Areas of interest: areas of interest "Hospital"
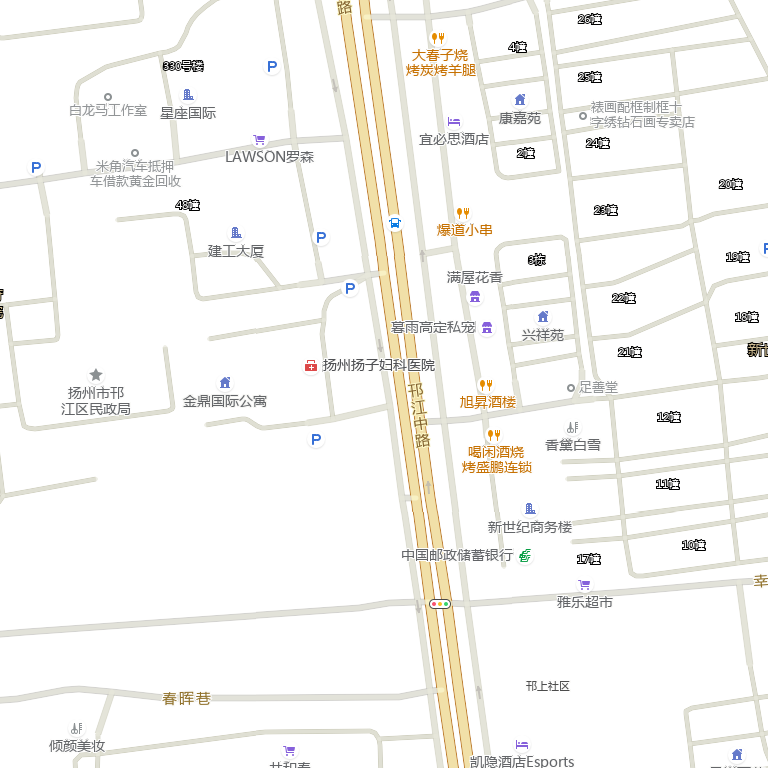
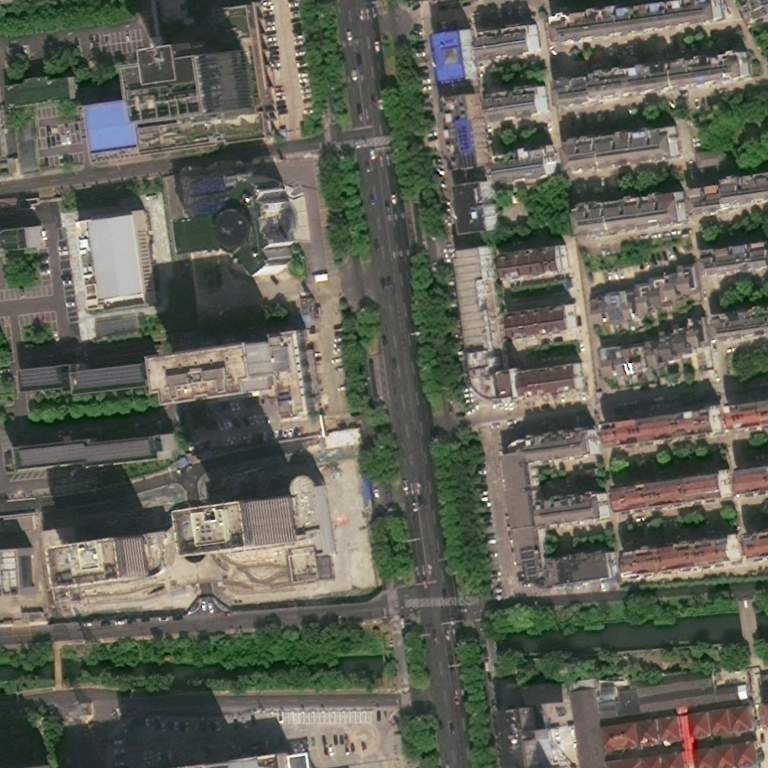